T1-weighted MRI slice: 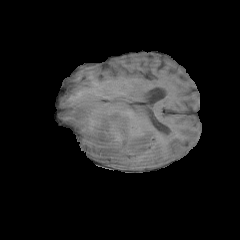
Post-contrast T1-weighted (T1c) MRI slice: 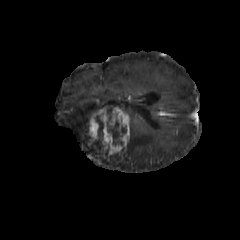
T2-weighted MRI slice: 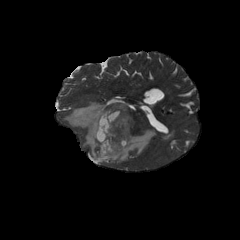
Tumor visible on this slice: yes